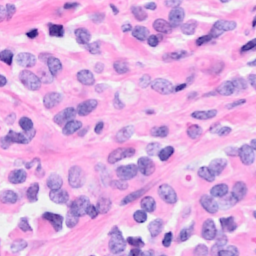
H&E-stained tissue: Breast